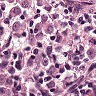
Metastatic tissue present: yes